Question: I am trying to develop a custom radio button that looks like a two-option button control that looks somewhat as shown below with toggling of highlighted state. Not sure where to start.

Is there any such controls already available that I can use.
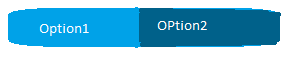
Answer: OK, here is a brief overview of what you will need to do ...
1. Firstly, you will need to change the ControlTemplate for the existing RadioButton control. There are lots of tutorials available that describe this,, for example this one.
2. Replace the standard template with some suitable markup for your illustration above. Perhaps a two column Grid?
3. Within each Grid cell add a Rectangle, one behind Option1, and the other behind Option2
4. Use the VisualStateManager to change the Fill property of each Rectangle based on the controls current VisualState. i.e. when Pressed toggle the background colours.
The steps above should help you achieve your goal. Please read the linked web pages and the Silverlight documentation. If you are still struggling after that,, come back and ask another question.